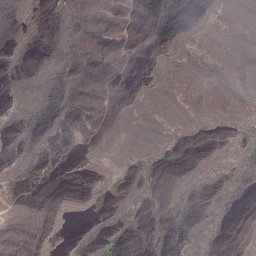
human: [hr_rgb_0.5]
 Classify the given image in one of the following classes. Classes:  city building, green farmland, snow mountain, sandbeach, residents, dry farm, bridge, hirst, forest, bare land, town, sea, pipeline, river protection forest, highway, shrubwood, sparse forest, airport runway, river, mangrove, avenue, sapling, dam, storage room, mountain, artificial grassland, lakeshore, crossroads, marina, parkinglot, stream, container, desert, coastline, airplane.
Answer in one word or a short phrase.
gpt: mountain